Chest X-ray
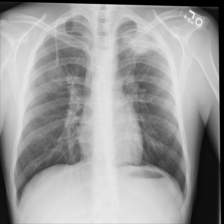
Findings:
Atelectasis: negative
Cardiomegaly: negative
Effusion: negative
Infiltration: negative
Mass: negative
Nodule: negative
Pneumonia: negative
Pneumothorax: negative
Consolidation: negative
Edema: negative
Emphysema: negative
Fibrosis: positive
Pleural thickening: negative
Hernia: negative